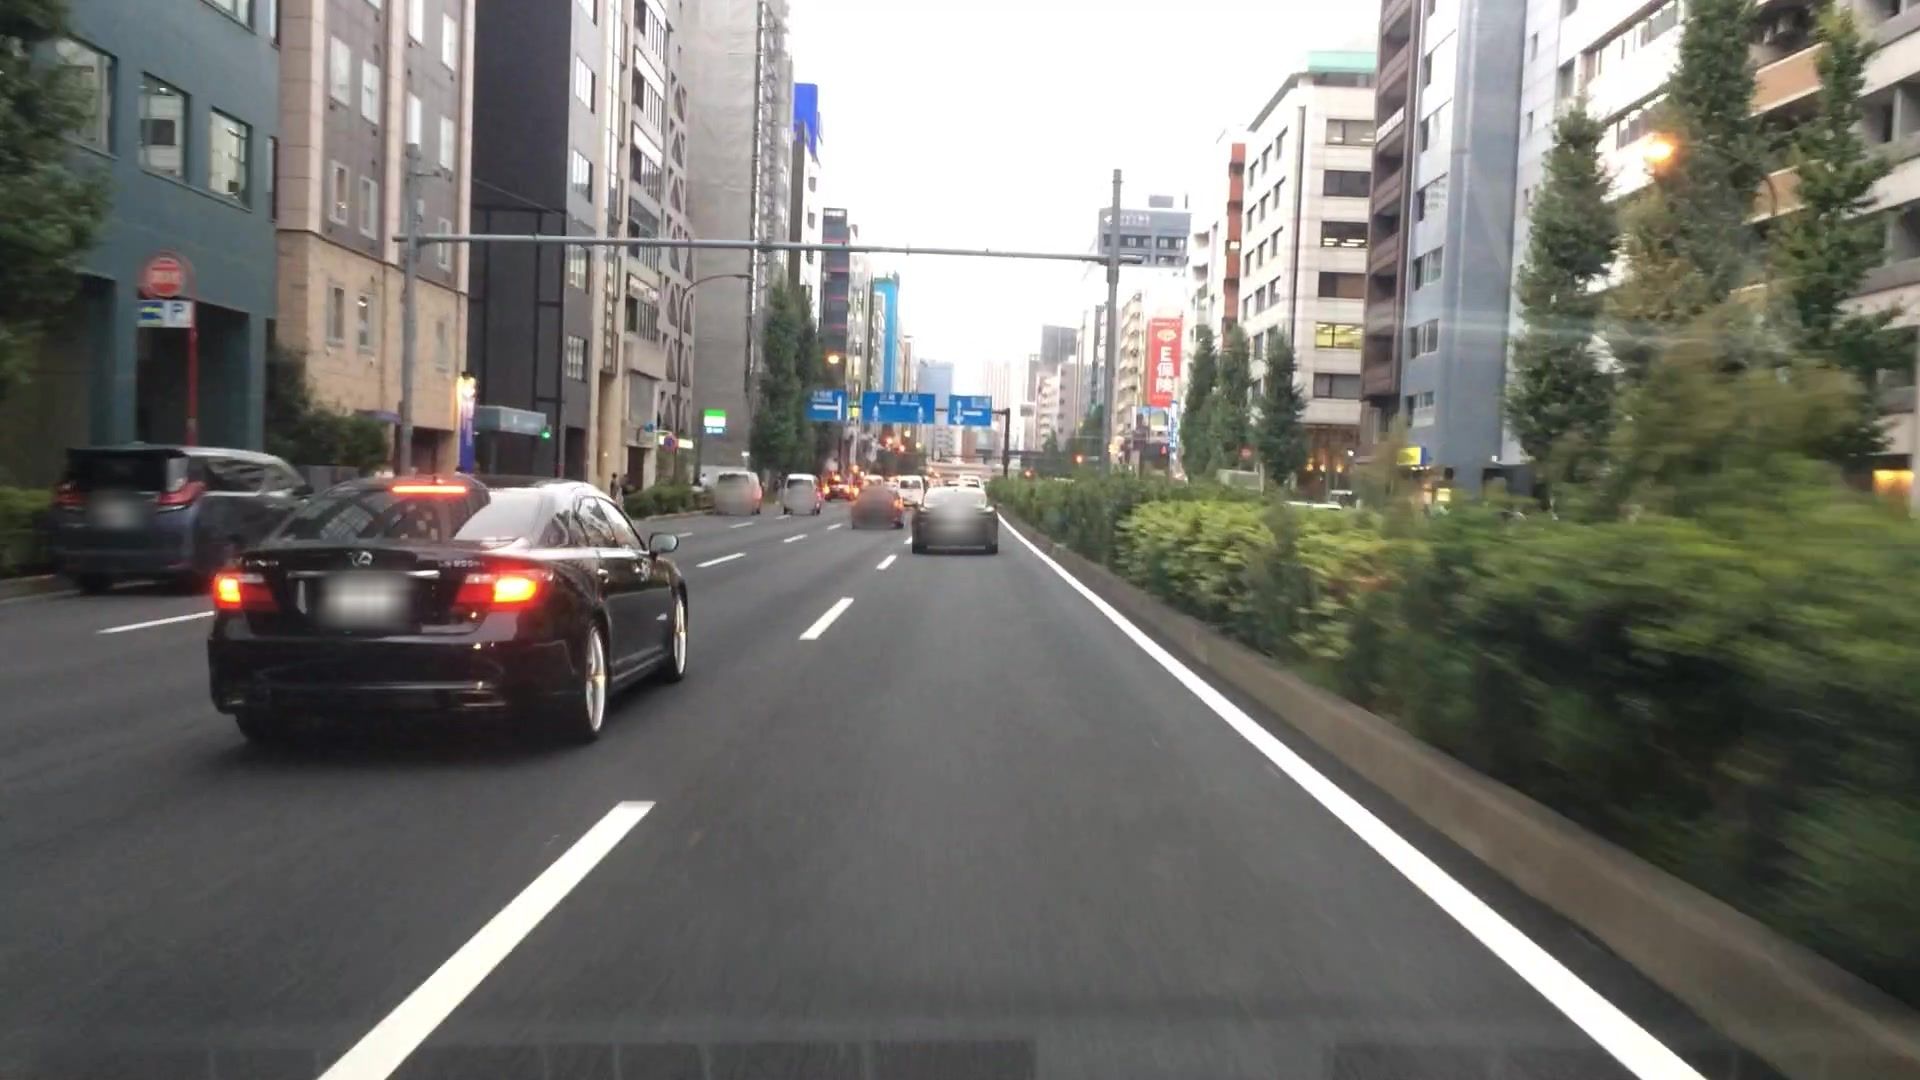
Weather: clear
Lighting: day
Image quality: good
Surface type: driving surface
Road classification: footway
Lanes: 3
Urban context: urban centre
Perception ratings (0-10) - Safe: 4.3, Lively: 6.32, Beautiful: 8.85, Boring: 0.91, Depressing: 2.04, Wealthy: 4.38